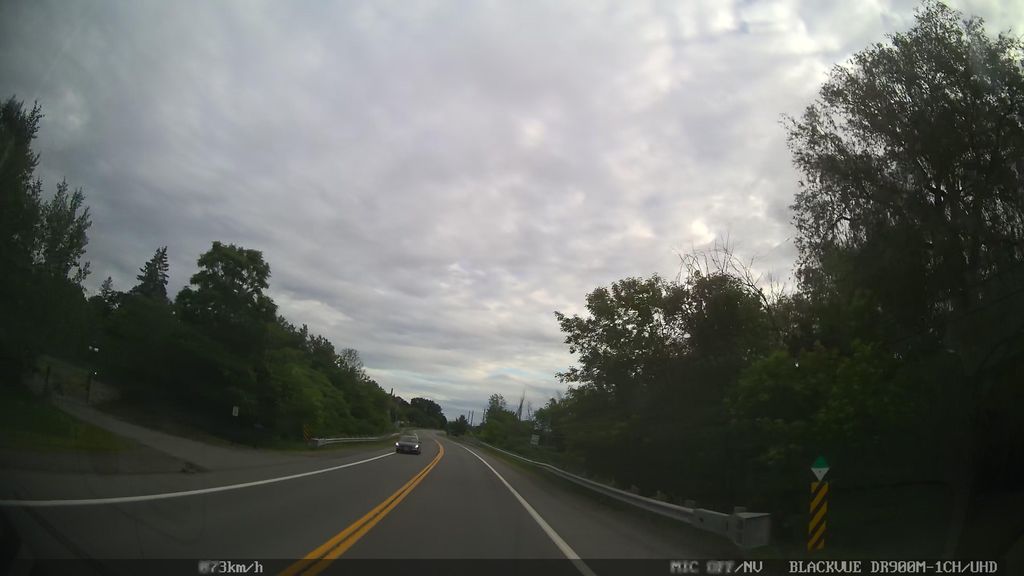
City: ottawa-gatineau